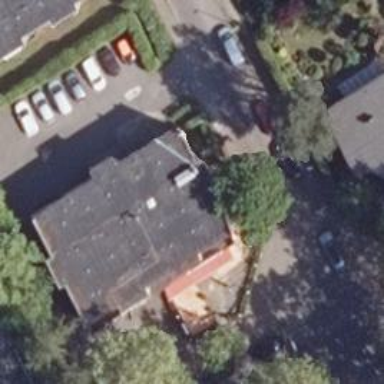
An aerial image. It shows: Restaurant.